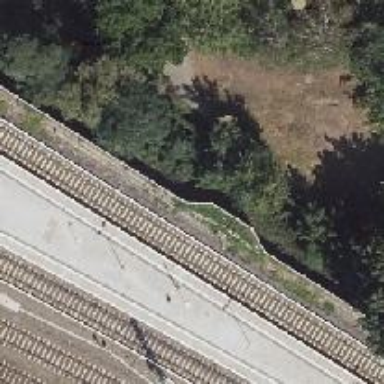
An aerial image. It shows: Railway signal.